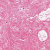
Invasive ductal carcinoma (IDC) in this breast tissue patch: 0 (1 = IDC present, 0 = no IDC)